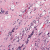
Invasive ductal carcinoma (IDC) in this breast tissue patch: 1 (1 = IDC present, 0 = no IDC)